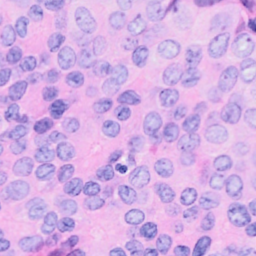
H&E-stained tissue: Breast